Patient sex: M
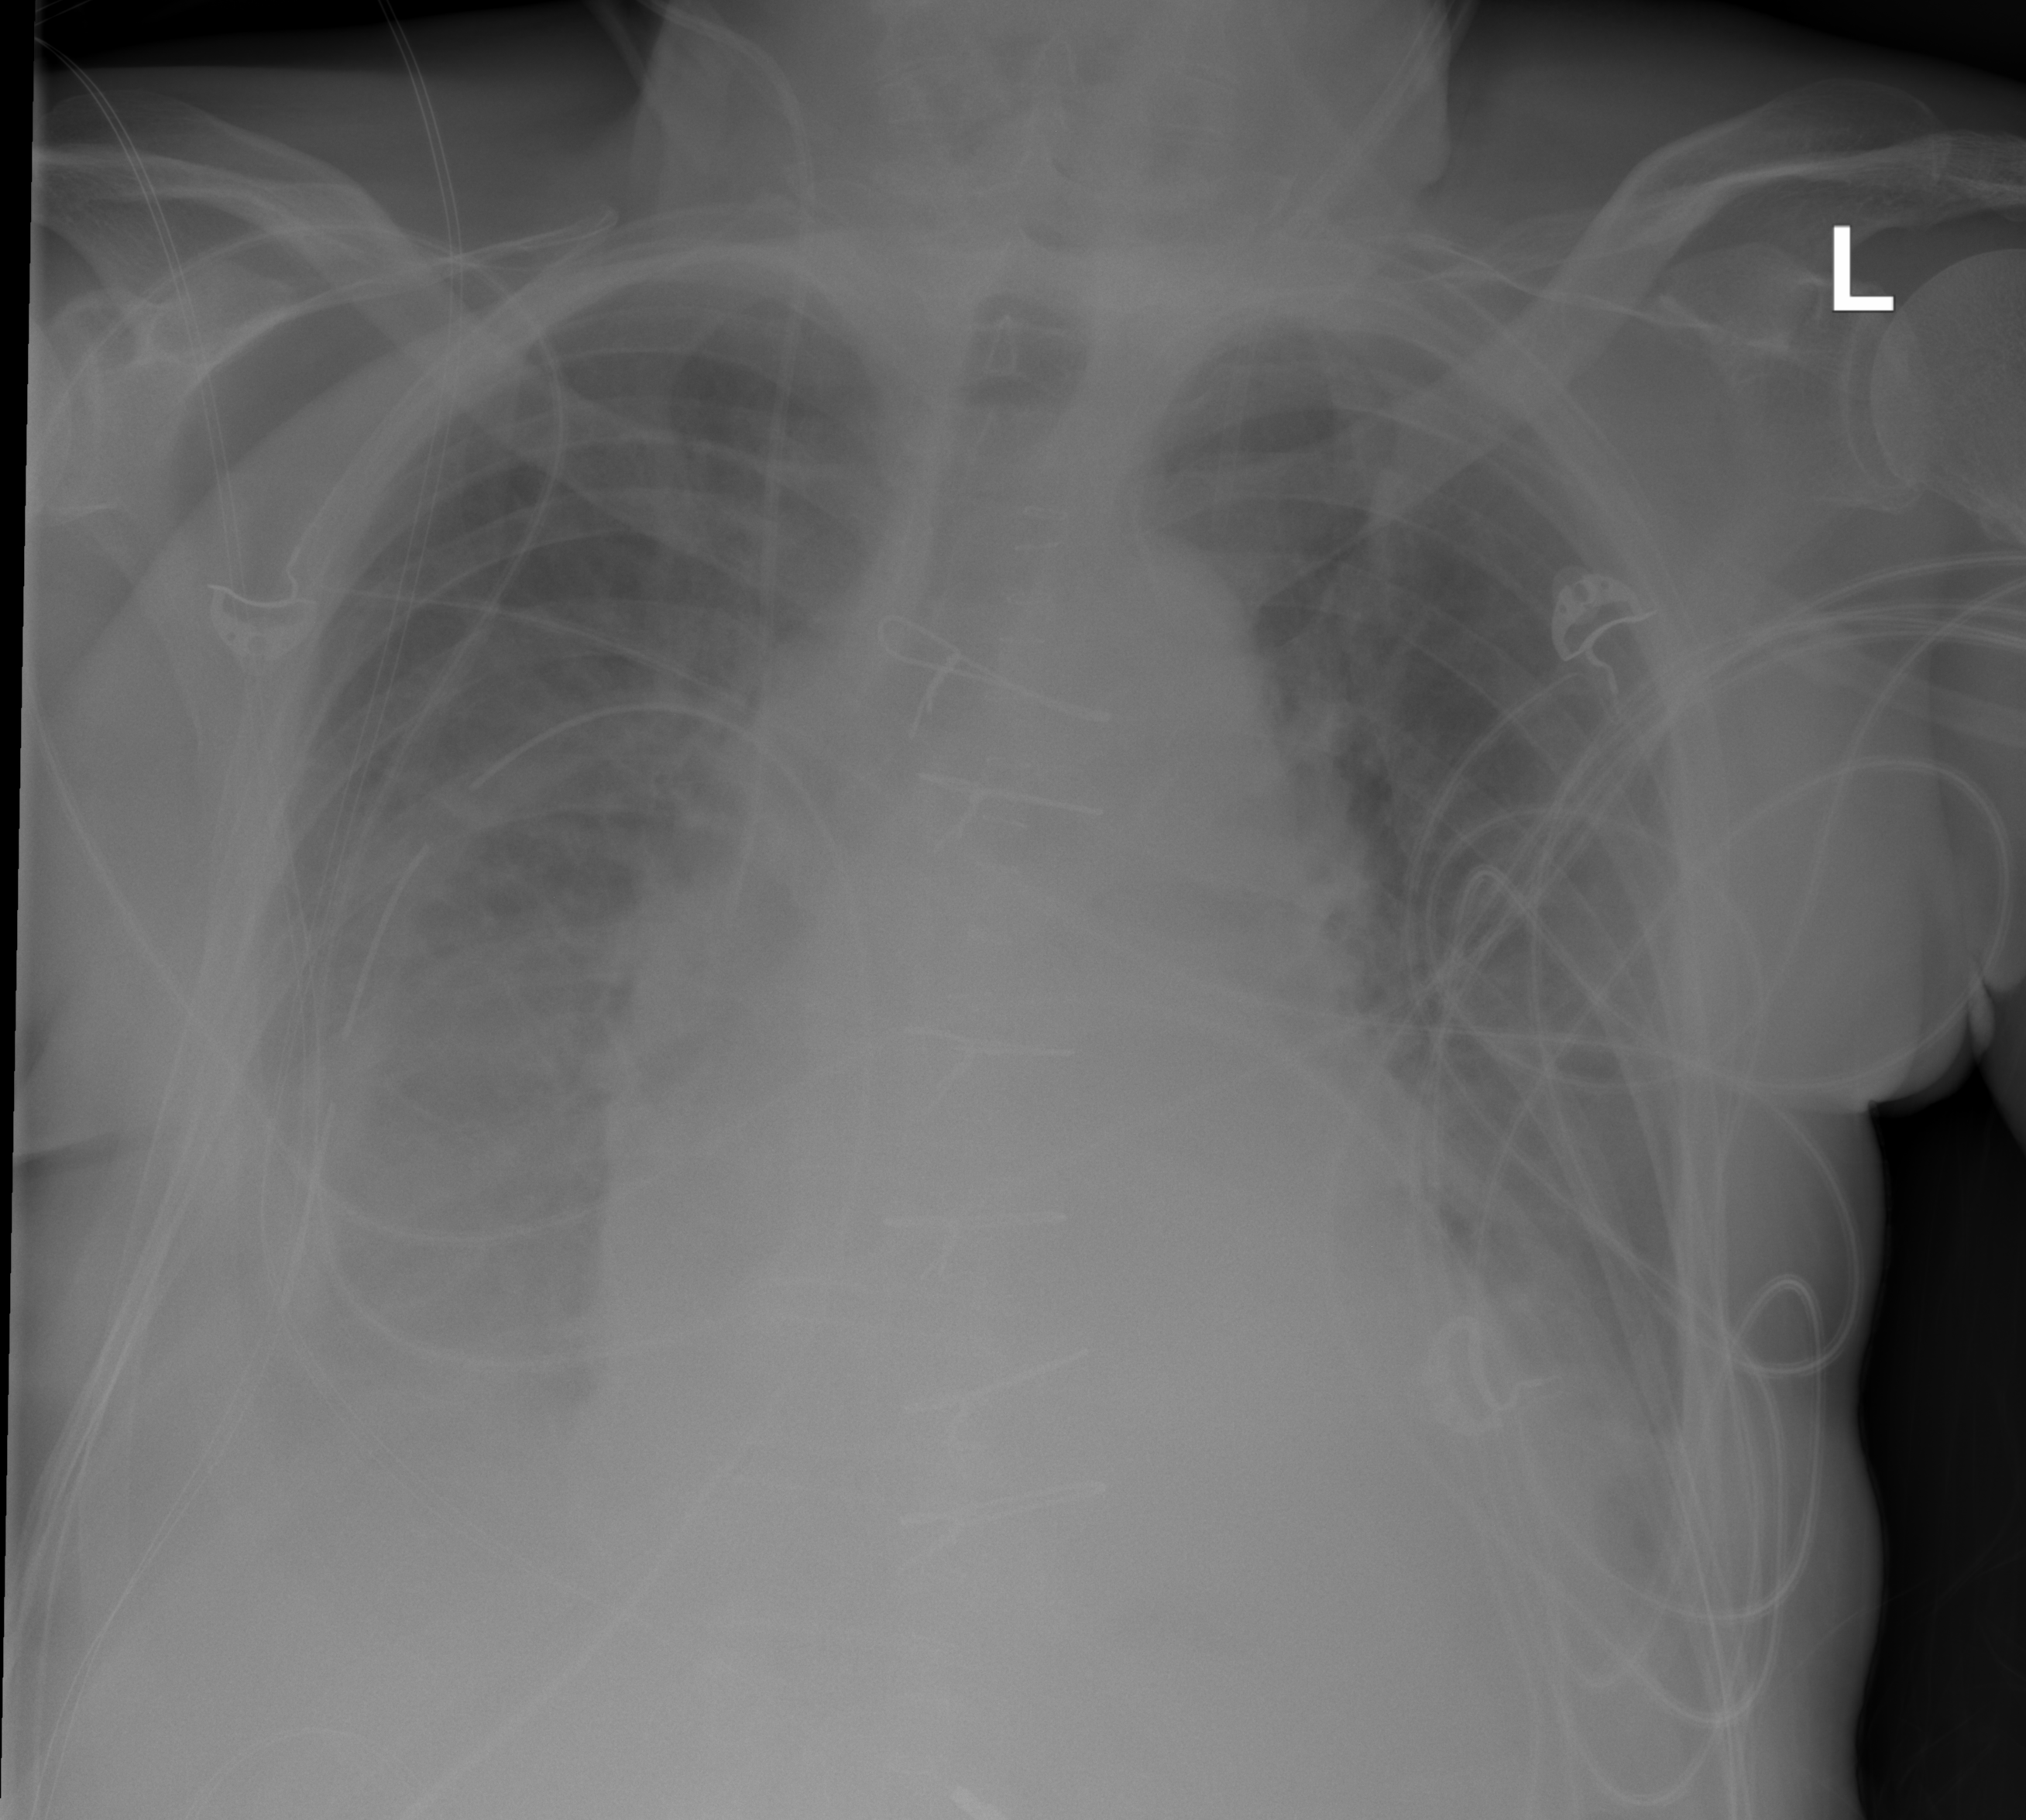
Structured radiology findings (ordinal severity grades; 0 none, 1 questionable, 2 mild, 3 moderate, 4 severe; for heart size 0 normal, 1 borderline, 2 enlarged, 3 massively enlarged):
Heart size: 2
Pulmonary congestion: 2
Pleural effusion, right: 2
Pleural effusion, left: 1
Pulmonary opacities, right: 1
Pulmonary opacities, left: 0
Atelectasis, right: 2
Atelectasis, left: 2